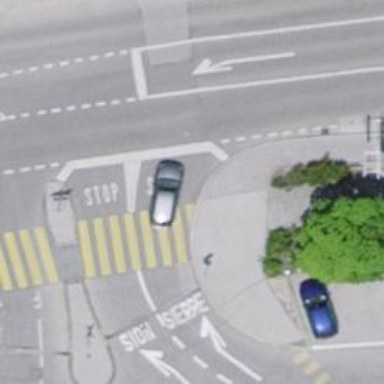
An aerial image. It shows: Marked footway crossing with asphalt surface and crossing island.